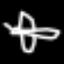
Label: airplane